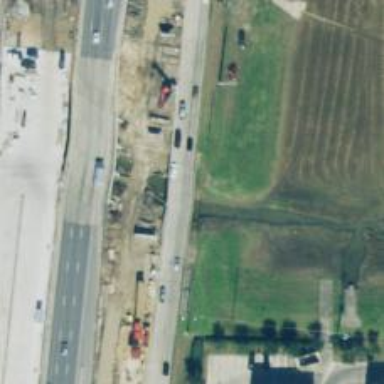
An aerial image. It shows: Secondary road with frontage road crossing bridge.